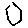
Label: hexagon